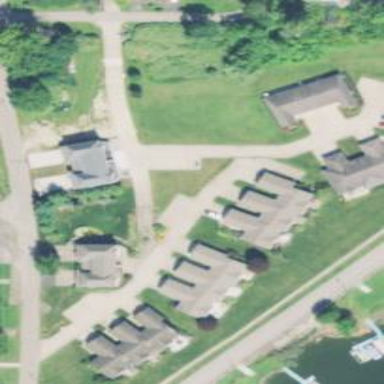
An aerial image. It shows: Residential road.